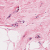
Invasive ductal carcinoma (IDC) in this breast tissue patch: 0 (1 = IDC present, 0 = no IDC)